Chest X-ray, AP view. Patient: 75 years old, sex M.
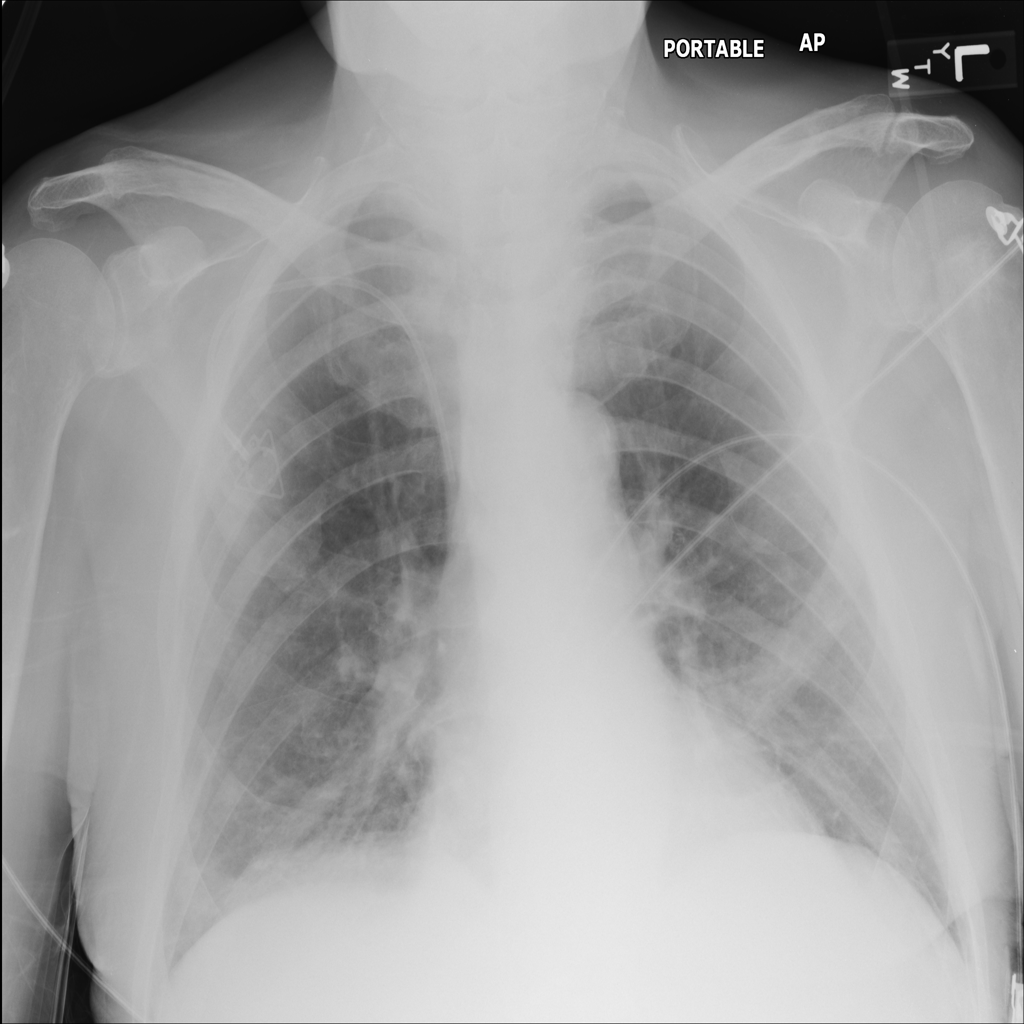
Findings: No Finding